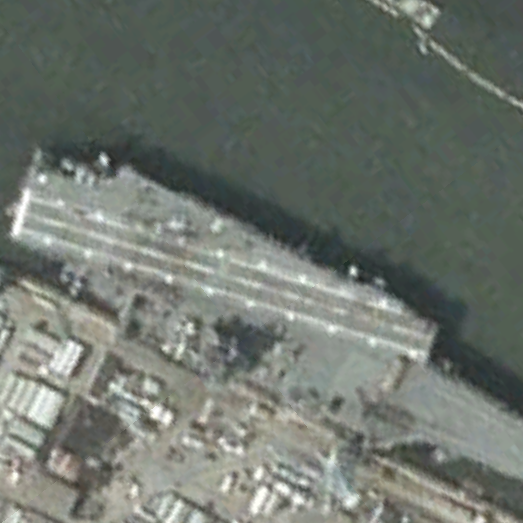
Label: aircraft_carrier